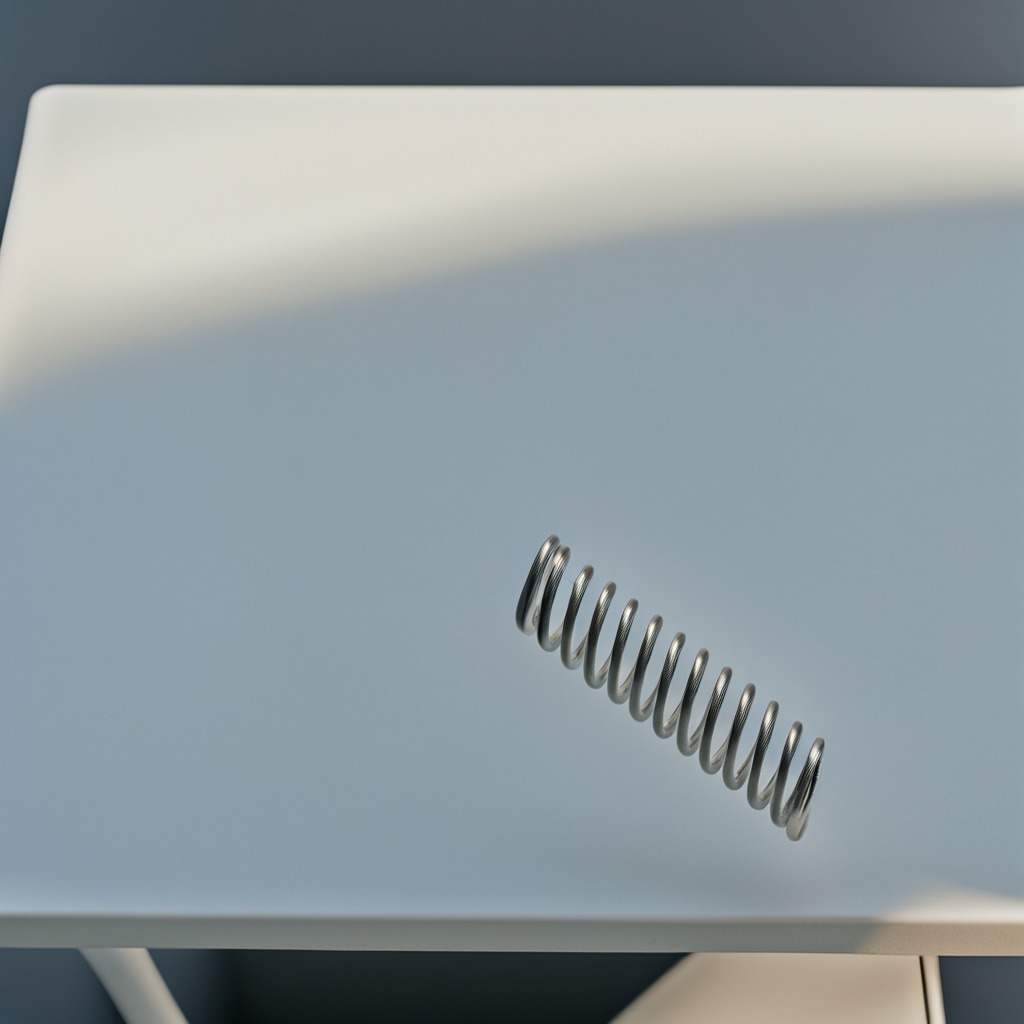
A coiled metal spring lies on a clean utility table in a temporary outdoor tool station afternoon light present textured surface